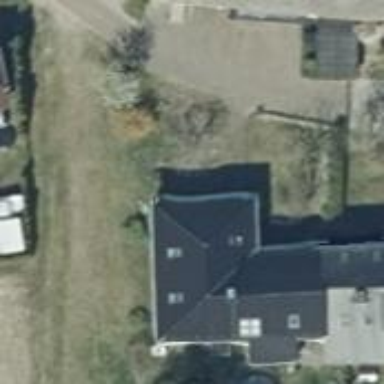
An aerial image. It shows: Grey house with flat roof.